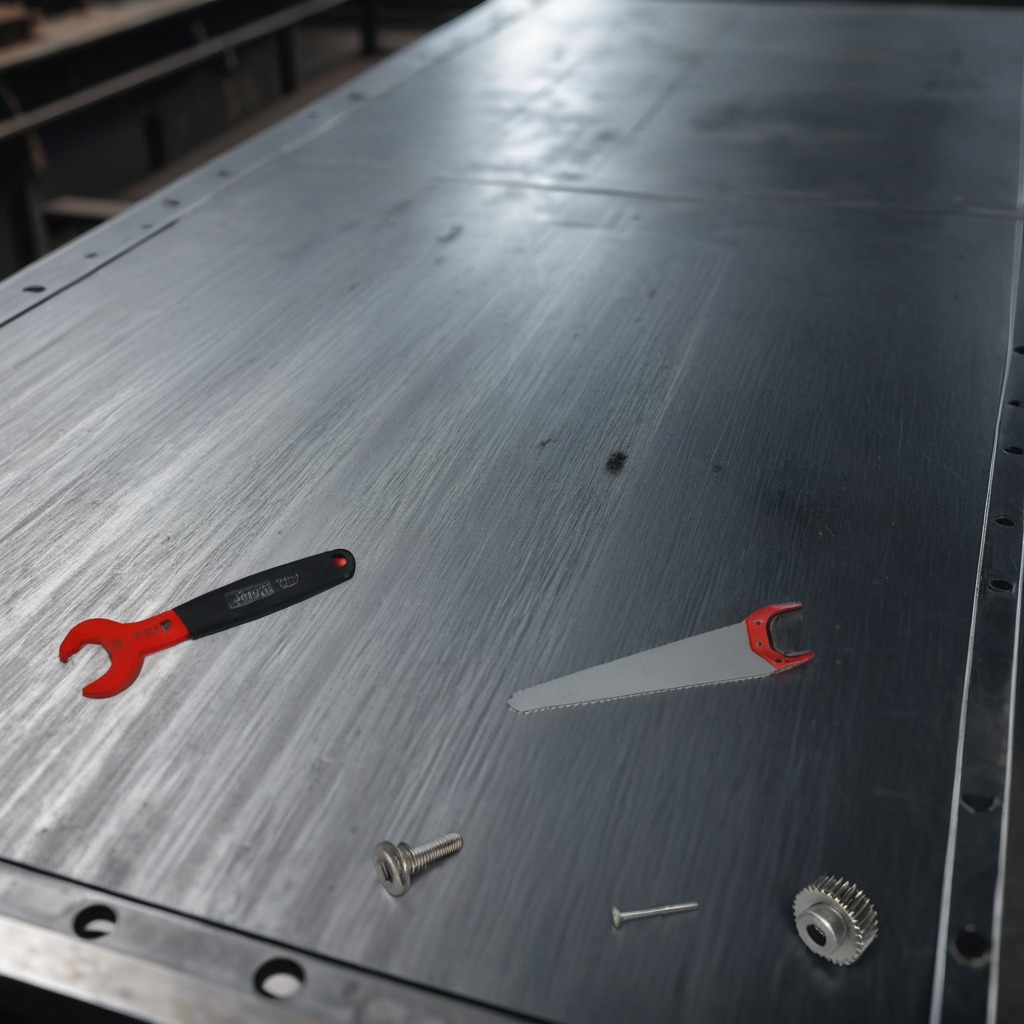
A metal gear with teeth, a metal machine screw, an iron nail, a handheld metal saw, and a wrench are lying on the cold steel table in a mining workshop.